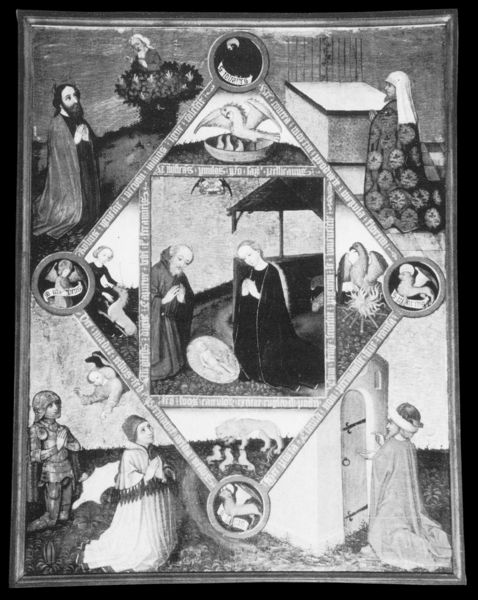
Titel: Epitaph des Friedrich Schön
Künstler: Meister des Wolfgangaltars
Institution: Nürnberg, St. Lorenz
Schlagwörter: adler, baum, mann, vogel, blume, schwarz, tür, weiss, gotik, esel, engel, schiff, schrift, bogen, könig, tafel, lamm, religion, schwarzweiss, text, knien, kreise, pelikan, beten, gebet, ritter, rüstung, raute, christus, jesus, kniend, stall, heiliger, schriftrolle, löwe, heilige, maria, anbetung, szenen, viereck, josef, legende, geburt, krippe, weihnachten, ochs, jesuskind, stifter, schriftband, buchmalerei, evangelisten, maria geburt, betet, rhombe, rhome